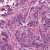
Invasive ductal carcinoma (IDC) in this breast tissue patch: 1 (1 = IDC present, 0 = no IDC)